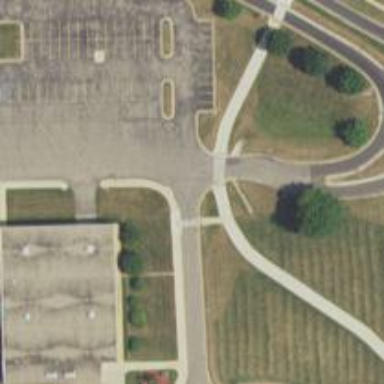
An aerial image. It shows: Crossing on path.